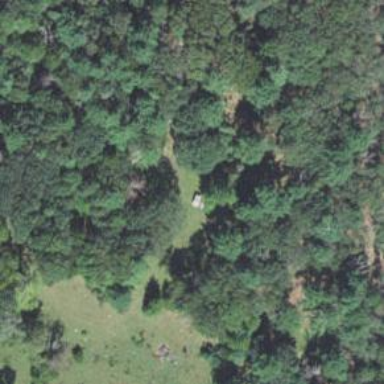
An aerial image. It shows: Mixed leaf woodland.